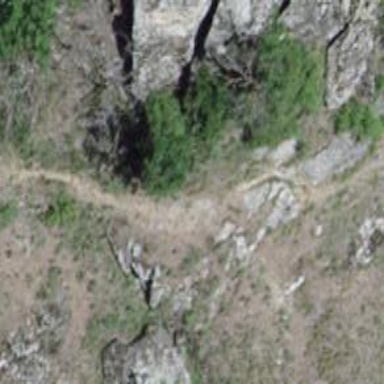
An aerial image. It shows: Path on the ground.